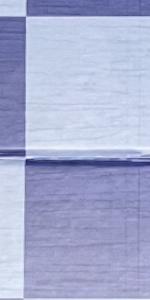
Label: Empty